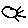
Label: sun